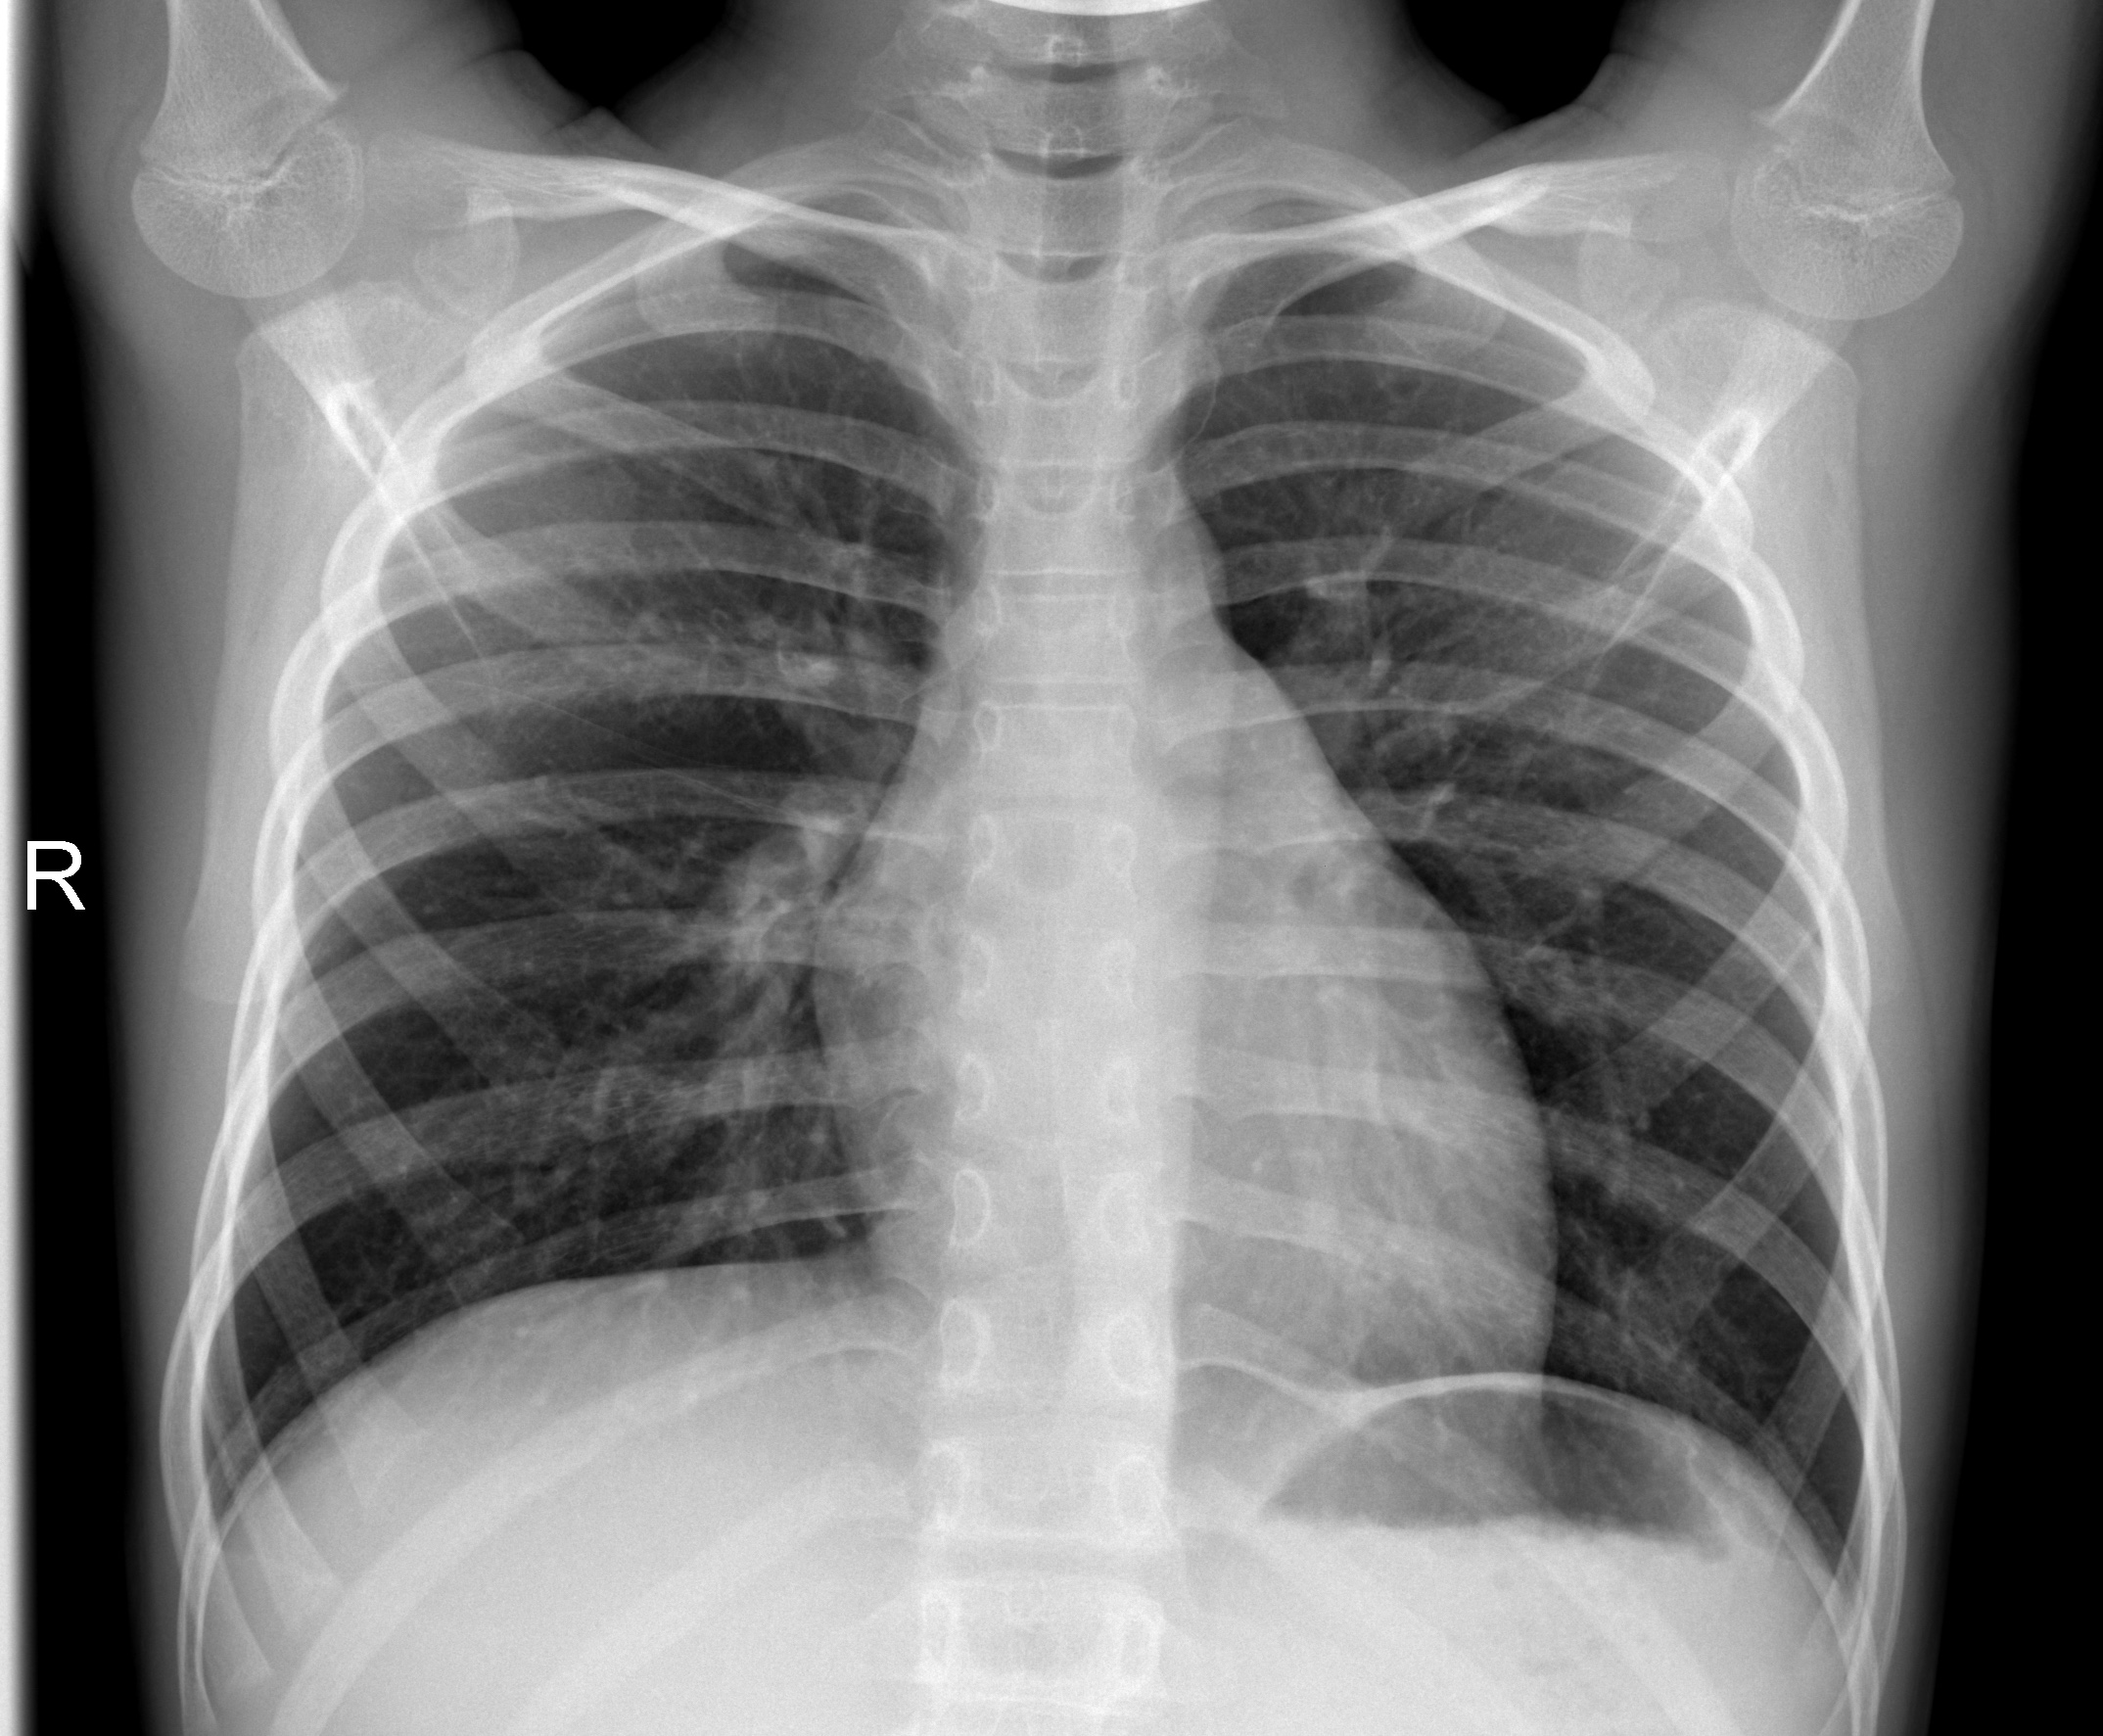
Diagnosis: NORMAL